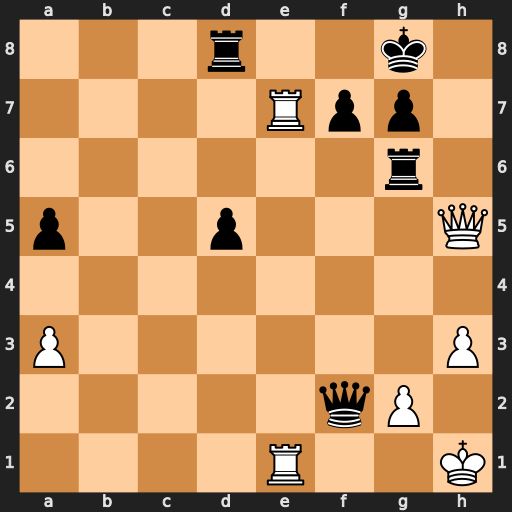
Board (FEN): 3r2k1/4Rpp1/6r1/p2p3Q/8/P6P/5qP1/4R2K
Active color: w
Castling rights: -
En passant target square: -
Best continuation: Re8+ Rxe8 Rxe8#